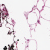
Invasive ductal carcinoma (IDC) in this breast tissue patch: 0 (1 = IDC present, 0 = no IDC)